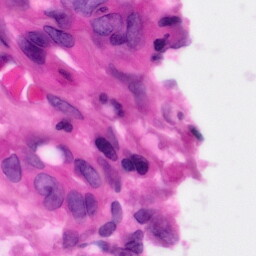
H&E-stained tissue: Pancreatic